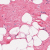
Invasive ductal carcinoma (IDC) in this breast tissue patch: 0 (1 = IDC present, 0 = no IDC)